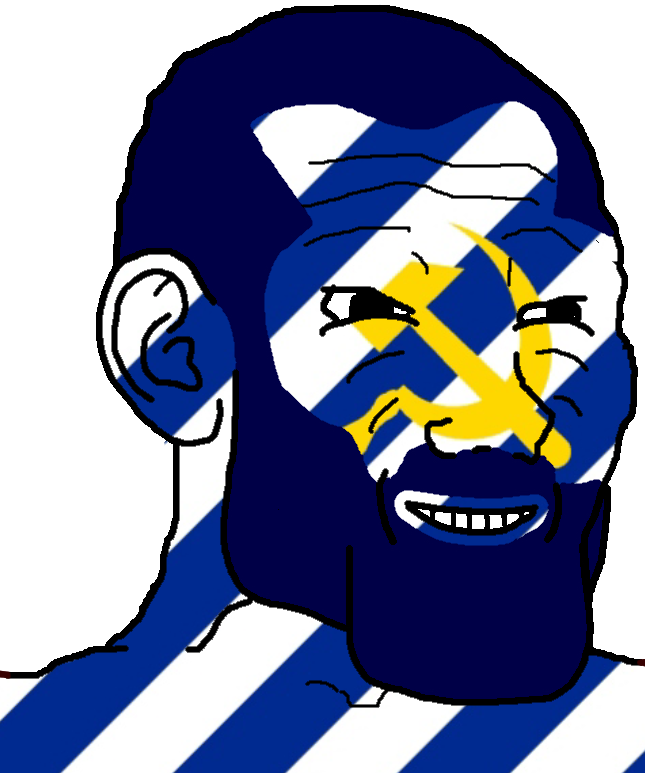
Label: 5_Grey_Chad